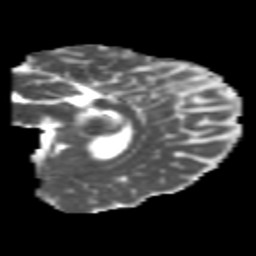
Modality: MD
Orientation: sagittal
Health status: healthy
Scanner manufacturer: philips
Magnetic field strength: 3 T
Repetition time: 6.964 s
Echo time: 0.092 s